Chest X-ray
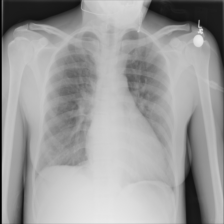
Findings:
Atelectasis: negative
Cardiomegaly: positive
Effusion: negative
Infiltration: negative
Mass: negative
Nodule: negative
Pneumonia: negative
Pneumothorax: negative
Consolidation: negative
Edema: negative
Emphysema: negative
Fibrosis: negative
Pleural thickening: negative
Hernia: negative